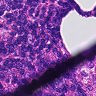
Metastatic tissue present: no